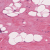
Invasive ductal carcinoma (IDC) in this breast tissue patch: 0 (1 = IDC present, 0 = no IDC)